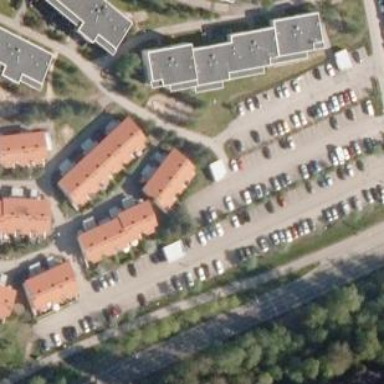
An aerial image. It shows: Parking area with asphalt surface.